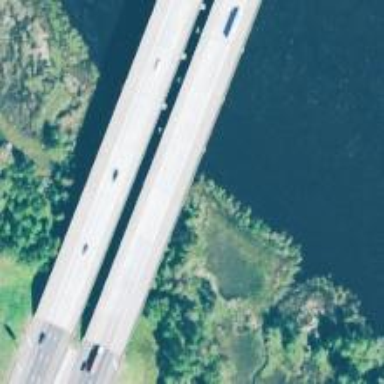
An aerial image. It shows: Bridge over motorway.